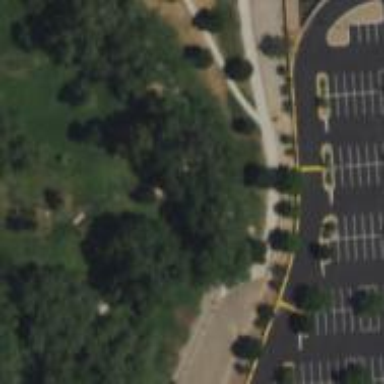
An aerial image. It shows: Disc golf tee.